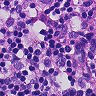
Metastatic tissue present: no